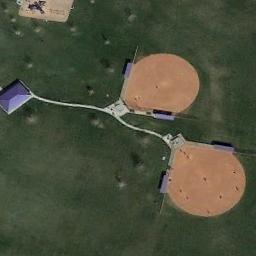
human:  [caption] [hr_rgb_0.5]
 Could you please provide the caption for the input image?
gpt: There are two baseball diamonds and a house in the grass .

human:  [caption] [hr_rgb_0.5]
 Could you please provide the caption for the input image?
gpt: This baseball field looks like a semicircle with two white houses beside it .

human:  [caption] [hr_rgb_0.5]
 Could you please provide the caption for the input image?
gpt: There are two baseball diamonds in the middle of grass .

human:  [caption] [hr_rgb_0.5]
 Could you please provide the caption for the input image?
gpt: Two baseball diamonds on the lawn and some purple building beside .

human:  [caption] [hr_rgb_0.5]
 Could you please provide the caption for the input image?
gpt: One blue house is next to two baseball diamonds .